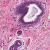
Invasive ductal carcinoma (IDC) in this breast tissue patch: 0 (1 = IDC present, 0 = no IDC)